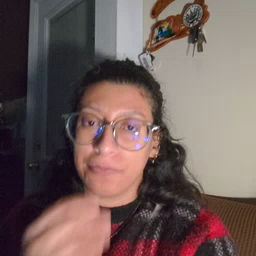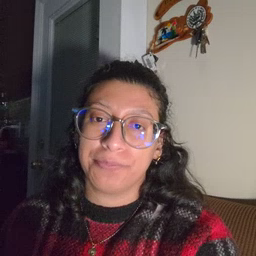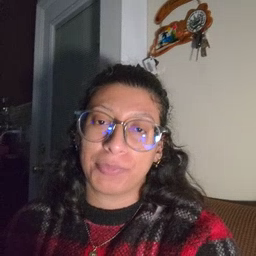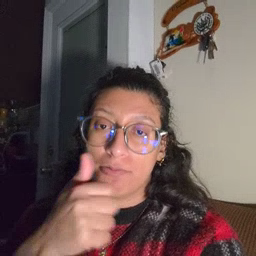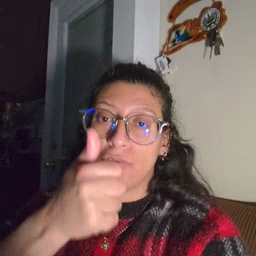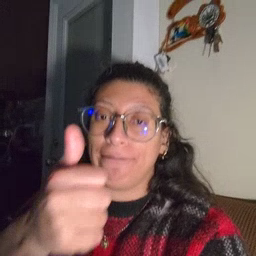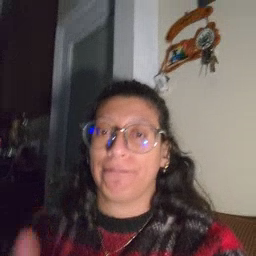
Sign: yourself